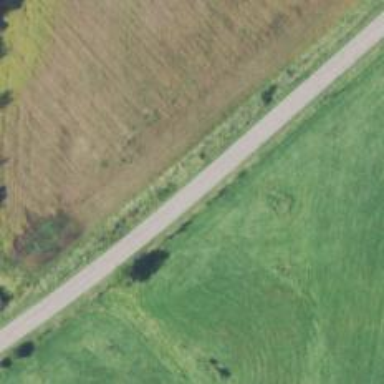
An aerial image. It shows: Tertiary road.